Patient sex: M
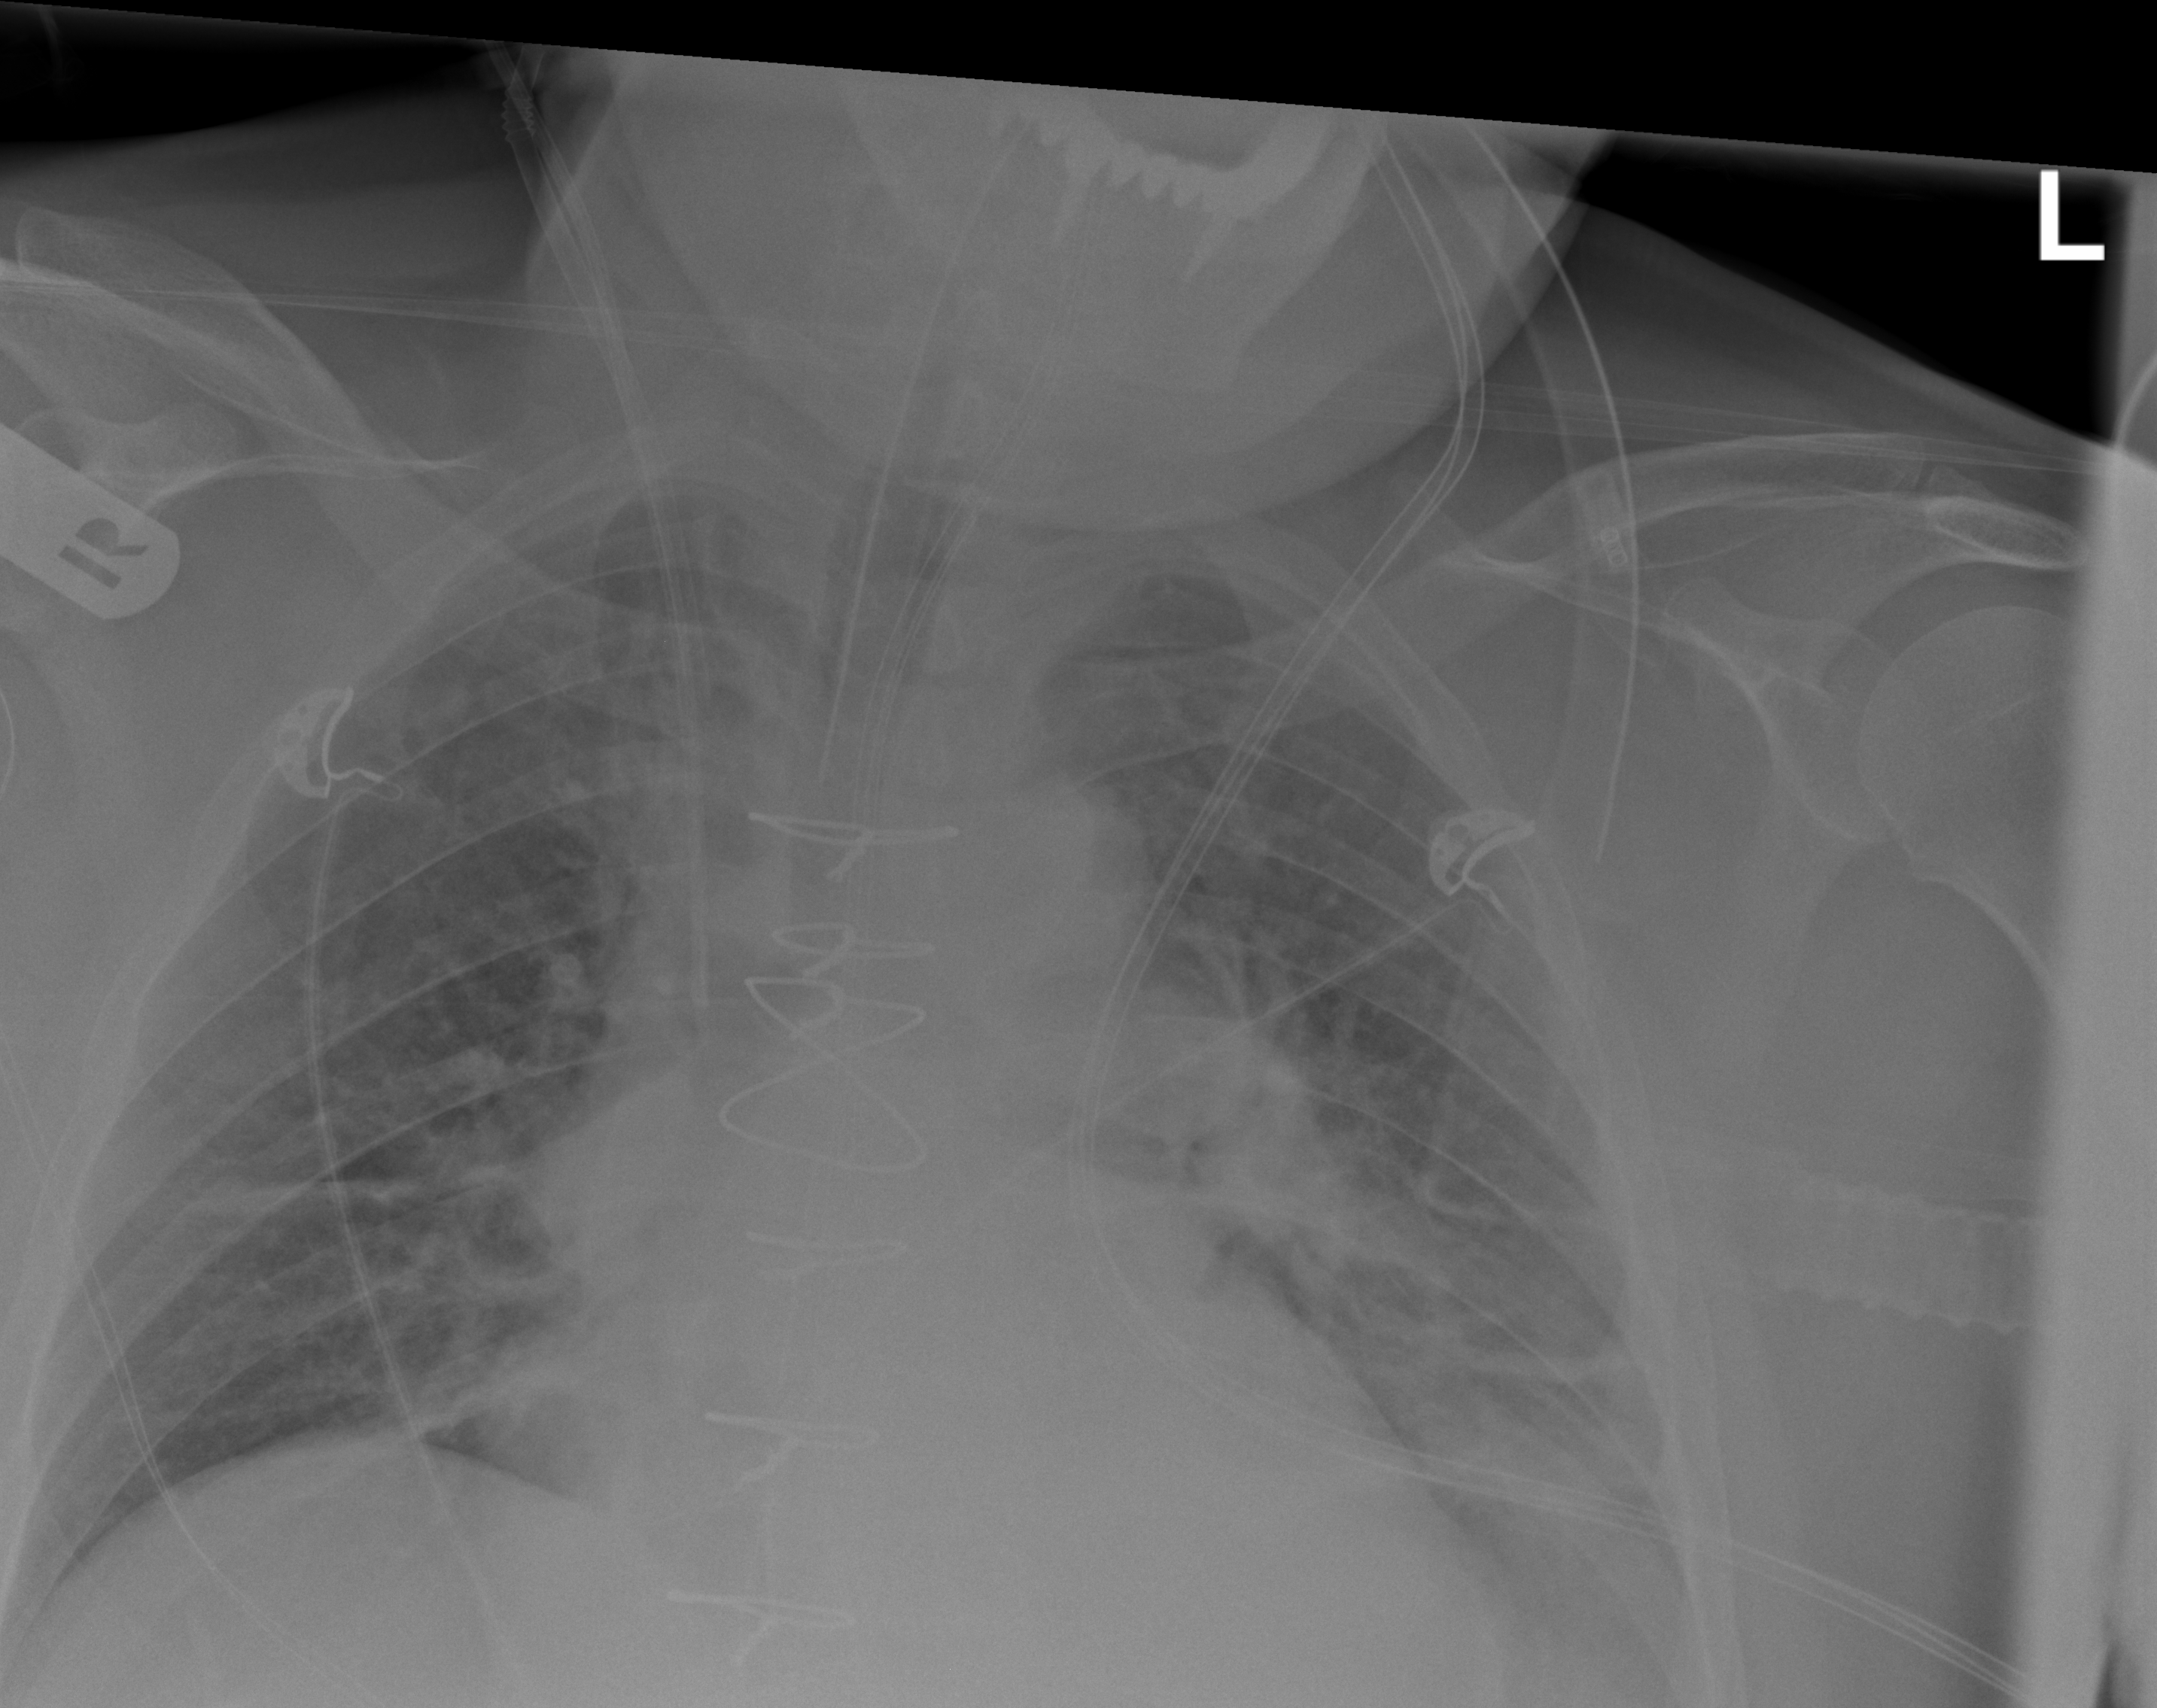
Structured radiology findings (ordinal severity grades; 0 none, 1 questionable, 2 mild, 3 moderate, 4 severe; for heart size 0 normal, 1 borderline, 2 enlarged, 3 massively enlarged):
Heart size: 2
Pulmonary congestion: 2
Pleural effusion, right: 0
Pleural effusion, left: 2
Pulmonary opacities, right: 2
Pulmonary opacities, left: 2
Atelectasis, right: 2
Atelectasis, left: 2